Question: I am facing problem in merging results of two select queries
i have executed following code in sql, you may try
'''
CREATE TABLE #a(a_id int, is_active bit, cr_date date)
CREATE TABLE #b(b_id int, a_id int, cr_date date)
INSERT INTO #a(a_id,is_active, cr_date)
VALUES(1,1,GETDATE()),(2,0,GETDATE()),(3,1,GETDATE()),(4,0,GETDATE()),(5,0,GETDATE())
INSERT INTO #b(b_id,a_id,cr_date)
VALUES(1,1,GETDATE()),(2,1,GETDATE()),(3,4,GETDATE()),(4,4,GETDATE()),(5,4,GETDATE()),(6,4,GETDATE())
CREATE TABLE #c(c_id int, is_active bit, cr_date date)
CREATE TABLE #d(d_id int, c_id int, cr_date date)
INSERT INTO #c(c_id,is_active, cr_date)
VALUES(1,1,GETDATE()),(2,0,GETDATE()),(3,1,GETDATE()),(4,0,GETDATE()),(5,0,GETDATE())
INSERT INTO #d(d_id,c_id,cr_date)
VALUES(1,1,GETDATE()),(2,1,GETDATE()),(3,4,GETDATE()),(4,4,GETDATE()),(5,4,GETDATE()),(6,4,GETDATE())
DECLARE @startDate date;
DECLARE @endDate date;
set @startDate='2012-10-26';
set @endDate=GETDATE();
SELECT
'#b= '+CAST(COUNT(b.b_id) AS VARCHAR) b_COUNT,
'#a = '+CAST(COUNT(a.a_id) AS VARCHAR) a_COUNT
FROM #a as a LEFT JOIN #b as b ON a.a_id = b.a_id AND a.is_active = 0
WHERE CONVERT(VARCHAR(10), a.cr_date, 111) BETWEEN @STARTDATE AND @ENDDATE
SELECT
'#d= '+CAST(COUNT(d.d_id) AS VARCHAR) d_COUNT,
'#c = '+CAST(COUNT(c.c_id) AS VARCHAR) c_COUNT
FROM #c as c LEFT JOIN #d as d ON c.c_id = d.c_id AND c.is_active = 0
WHERE CONVERT(VARCHAR(10), c.cr_date, 111) BETWEEN @STARTDATE AND @ENDDATE
for dropping tables
DROP TABLE #a
DROP TABLE #b
DROP TABLE #c
DROP TABLE #d
'''
I got the following result of two select queries

Now, I want to merge both results of select queries, but i can't.
any one can tell me how can i merge both queries to get single results in output
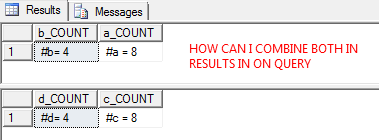
Answer: Using UNION:
'''
SELECT
'#b= '+CAST(COUNT(b.b_id) AS VARCHAR) b_COUNT,
'#a = '+CAST(COUNT(a.a_id) AS VARCHAR) a_COUNT
FROM #a as a LEFT JOIN #b as b ON a.a_id = b.a_id AND a.is_active = 0
WHERE CONVERT(VARCHAR(10), a.cr_date, 111) BETWEEN @STARTDATE AND @ENDDATE
UNION
SELECT
'#d= '+CAST(COUNT(d.d_id) AS VARCHAR) d_COUNT,
'#c = '+CAST(COUNT(c.c_id) AS VARCHAR) c_COUNT
FROM #c as c LEFT JOIN #d as d ON c.c_id = d.c_id AND c.is_active = 0
WHERE CONVERT(VARCHAR(10), c.cr_date, 111) BETWEEN @STARTDATE AND @ENDDATE
'''